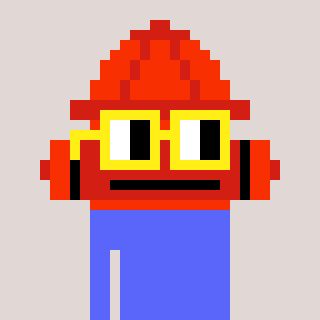
a pixel art character with square yellow glasses, a fire hydrant-shaped head and a purple-colored body on a warm background